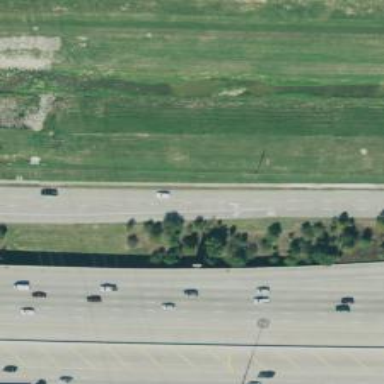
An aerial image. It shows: Secondary road with frontage road alongside.